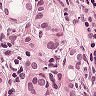
Metastatic tissue present: yes